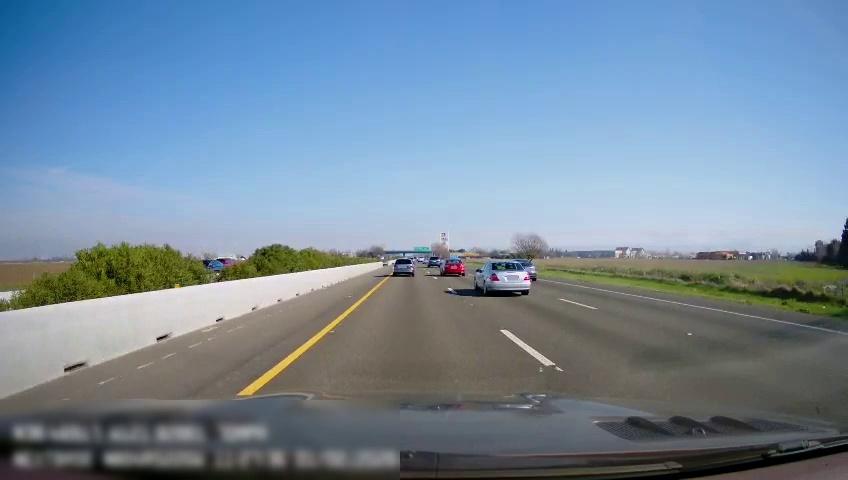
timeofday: Day
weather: Sunny
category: Drivable Space
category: Vehicles | Car
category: Vehicles | Car
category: Vehicles | SUV
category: Vehicles | Car
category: Vehicles | Car
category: Vehicles | SUV
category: Vehicles | Car
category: Lanes | Current Lane
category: Lanes | Current Lane
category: Lanes | Alternate Lane
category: Lanes | Alternate Lane
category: Traffic | Signs